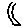
Label: moon